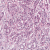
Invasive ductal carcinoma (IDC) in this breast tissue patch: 1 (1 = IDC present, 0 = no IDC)